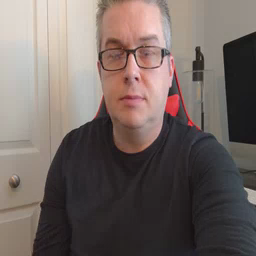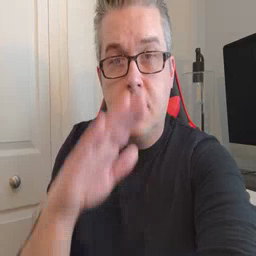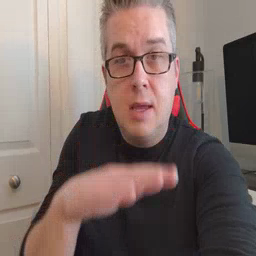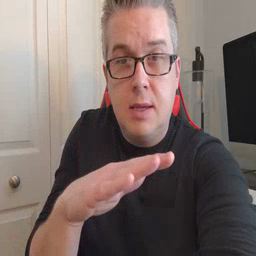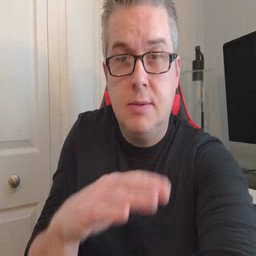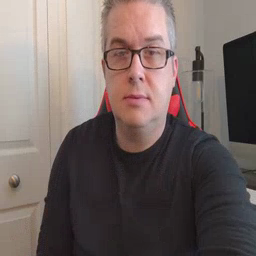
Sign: on